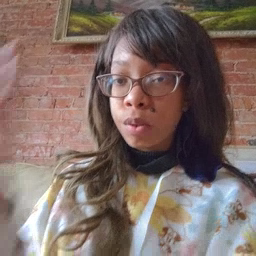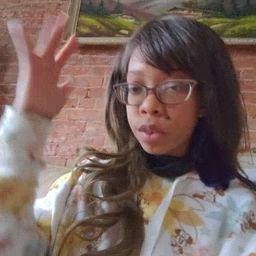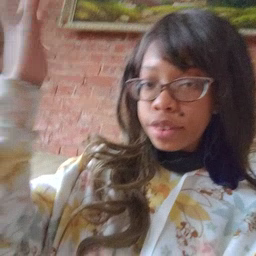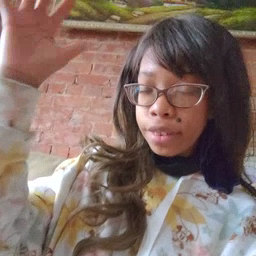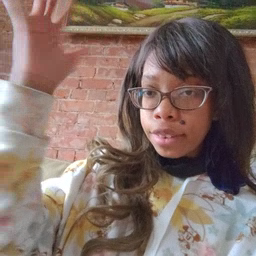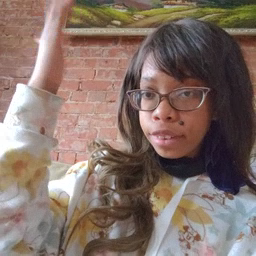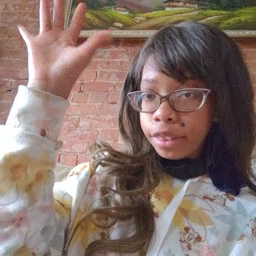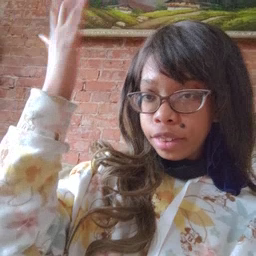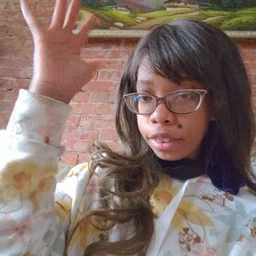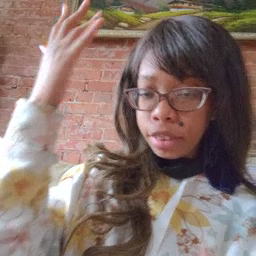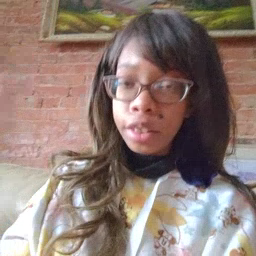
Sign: tree